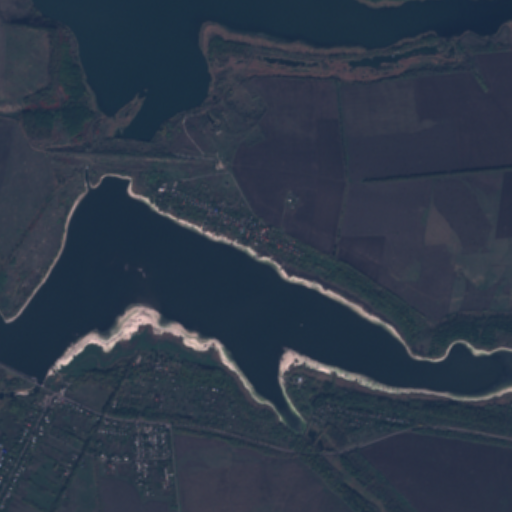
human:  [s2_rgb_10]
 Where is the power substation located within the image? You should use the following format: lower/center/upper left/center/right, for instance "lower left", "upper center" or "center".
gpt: The power substation is located in the lower center of the image.
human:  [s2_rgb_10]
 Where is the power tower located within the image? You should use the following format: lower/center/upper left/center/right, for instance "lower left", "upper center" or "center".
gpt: The power tower is located in the lower left of the image.
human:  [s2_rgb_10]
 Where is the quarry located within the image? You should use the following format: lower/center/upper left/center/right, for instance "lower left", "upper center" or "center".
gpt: There is no quarry in the image.